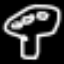
Label: mushroom